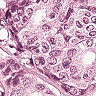
Metastatic tissue present: yes